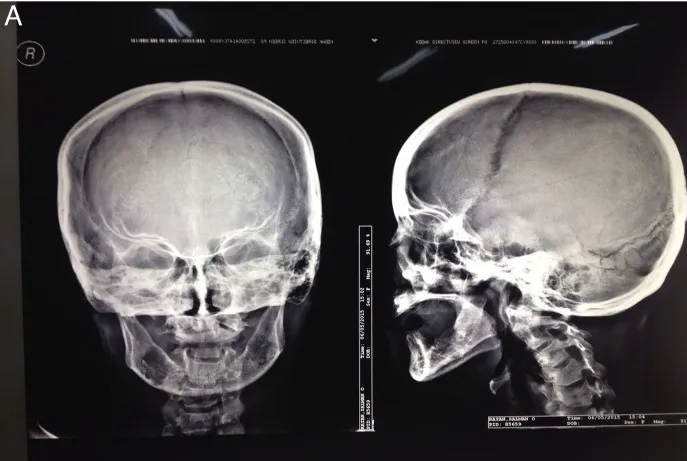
Preoperative radiographs of a 24-year-old woman with cleidocranial dysplasia. . A. Anteroposterior and lateral skull views show small maxillary sinuses and thick cranial cortical bone with open sutures.
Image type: radiology (x_ray)